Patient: sex F, age 73
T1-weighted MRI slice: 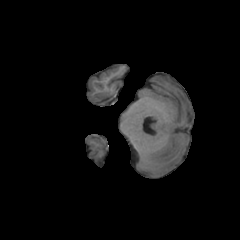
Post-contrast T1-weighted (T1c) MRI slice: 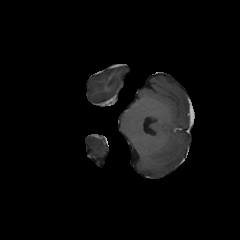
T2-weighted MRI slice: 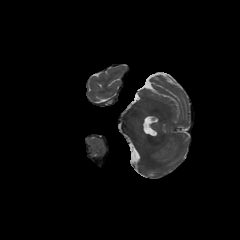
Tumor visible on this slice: no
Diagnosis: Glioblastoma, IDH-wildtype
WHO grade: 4